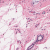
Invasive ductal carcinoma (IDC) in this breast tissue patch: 0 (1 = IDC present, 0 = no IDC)